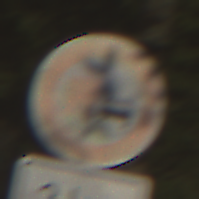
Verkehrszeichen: UeberholverbotKraftfahrzeuge
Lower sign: Entfernungsangaben2
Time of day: MorningAfternoon
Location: Outdoor (Nature)
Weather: Clear
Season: Winter
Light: Natural